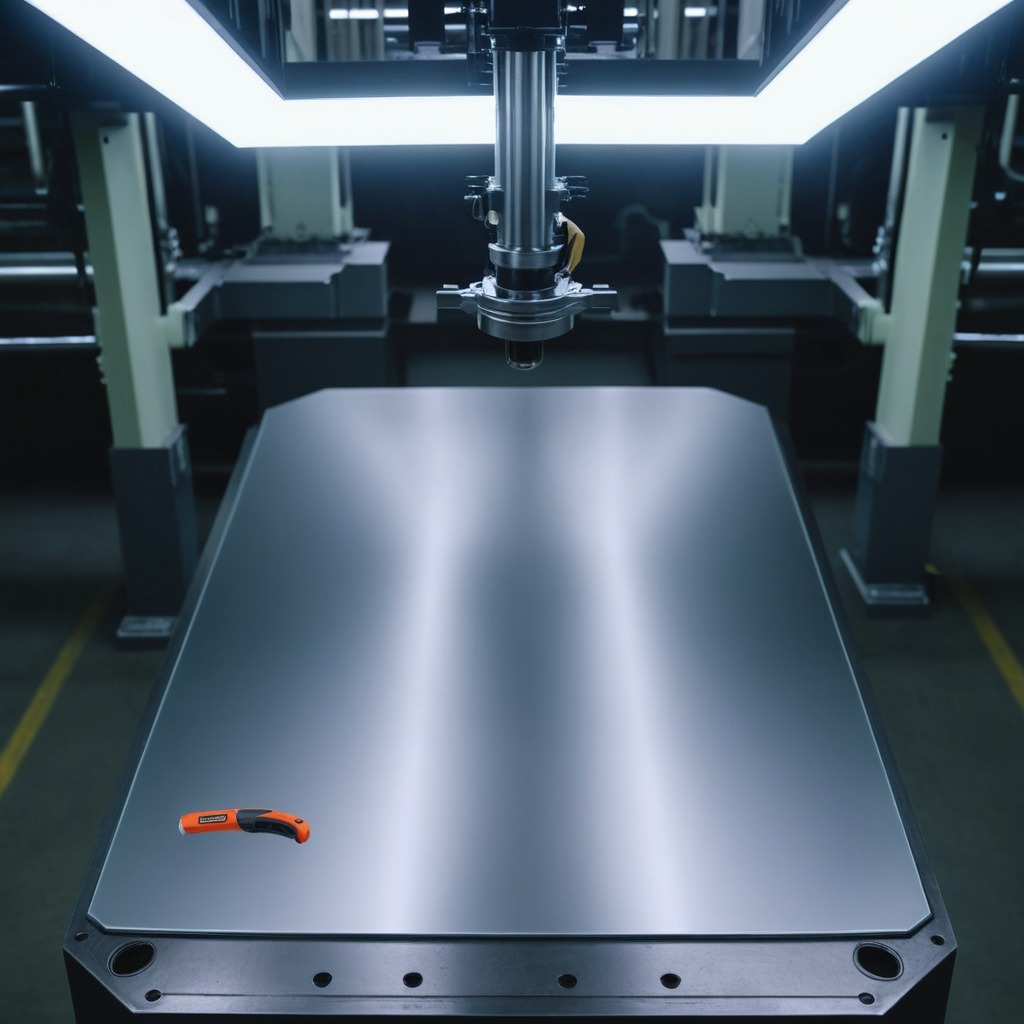
A utility knife is lying on a metal table in a machine shop under fluorescent lights.